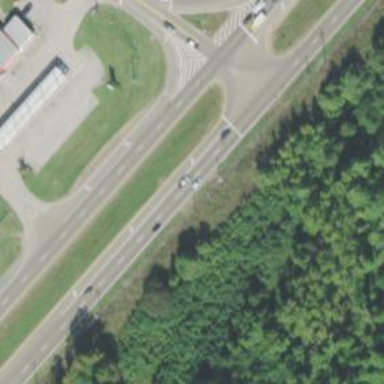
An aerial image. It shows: Asphalt dual carriageway categorized as trunk highway.